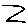
Label: zigzag